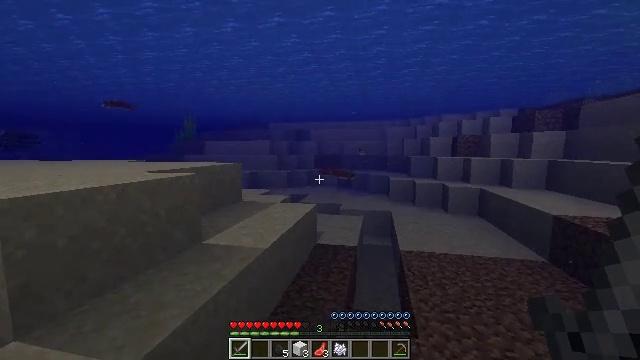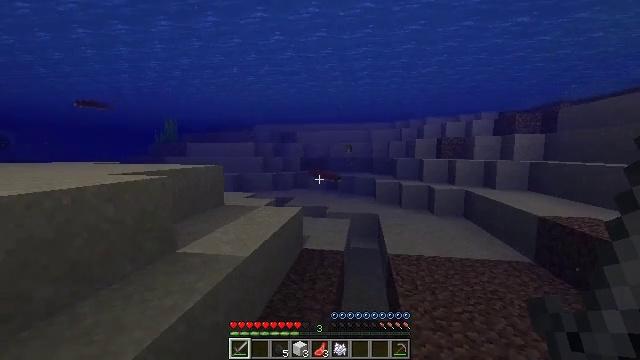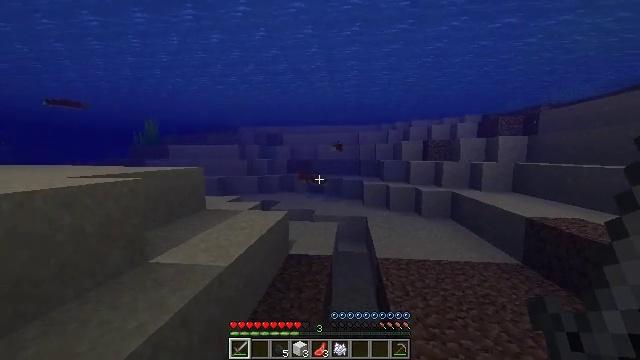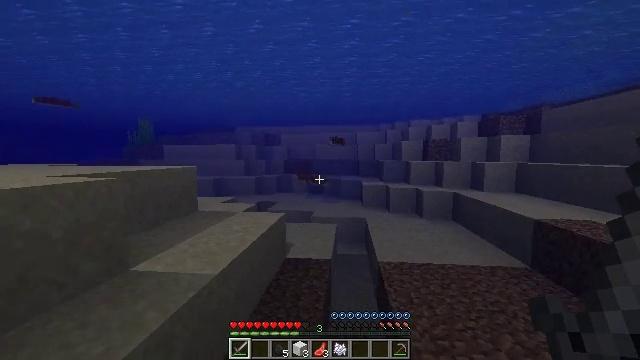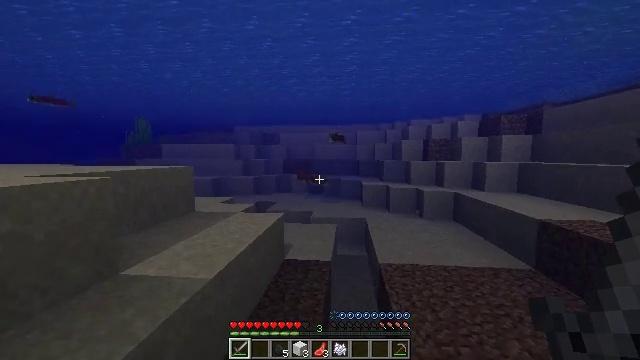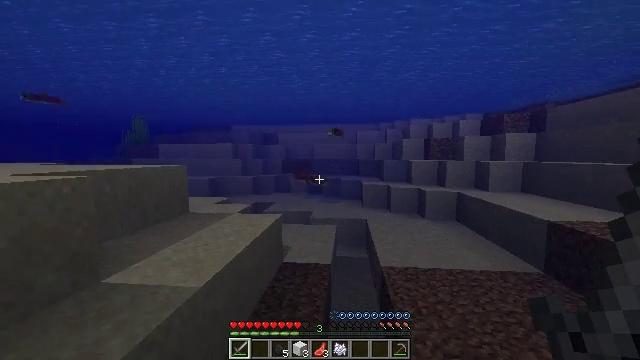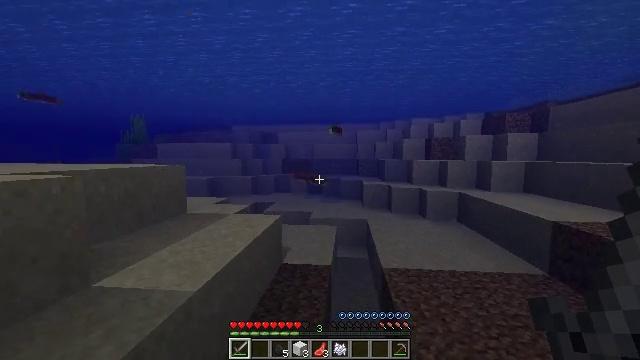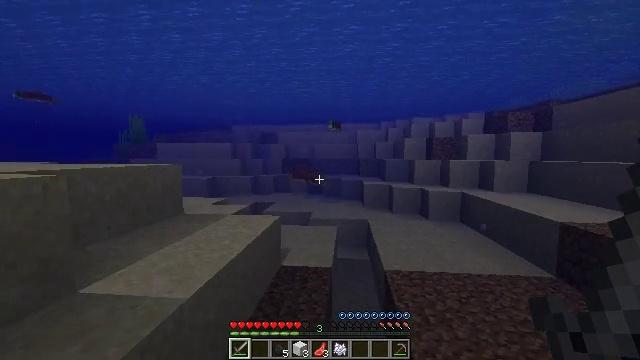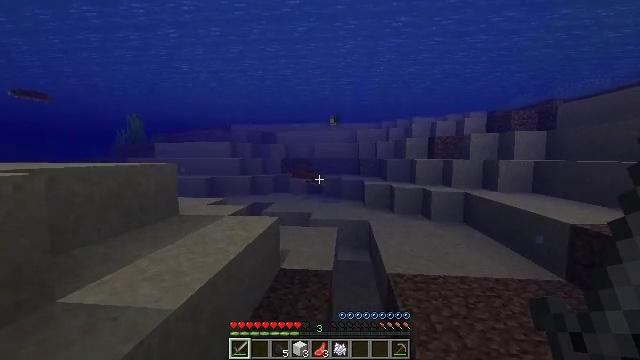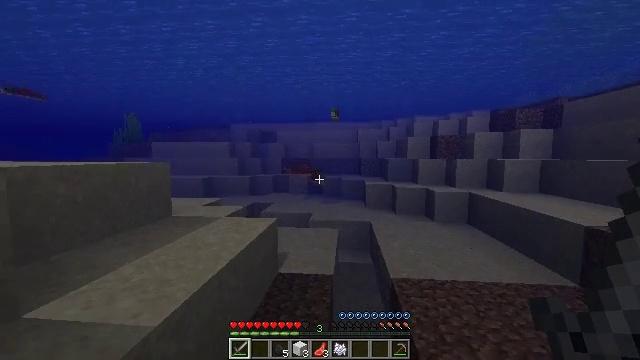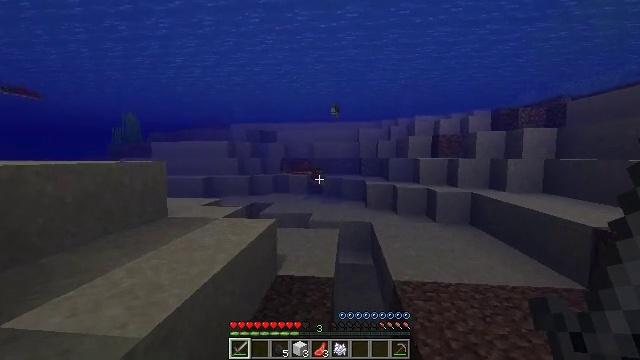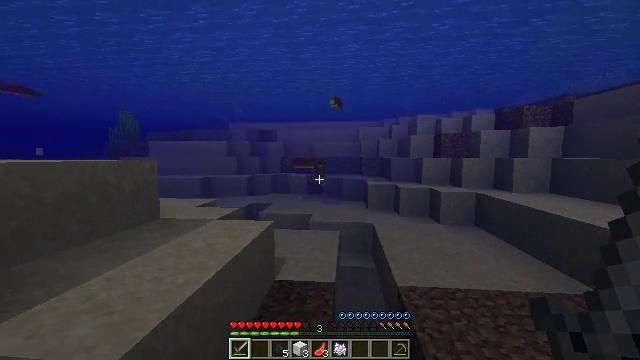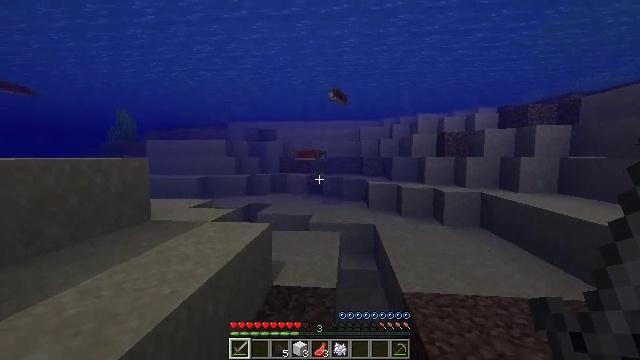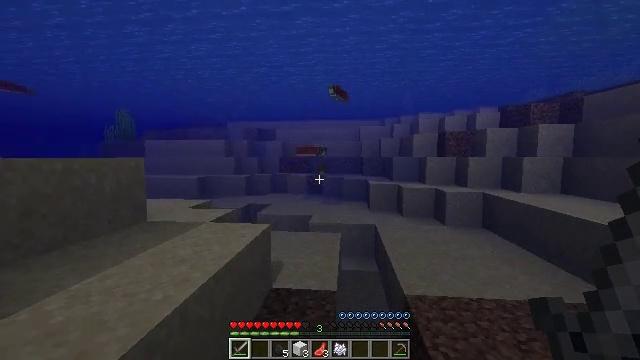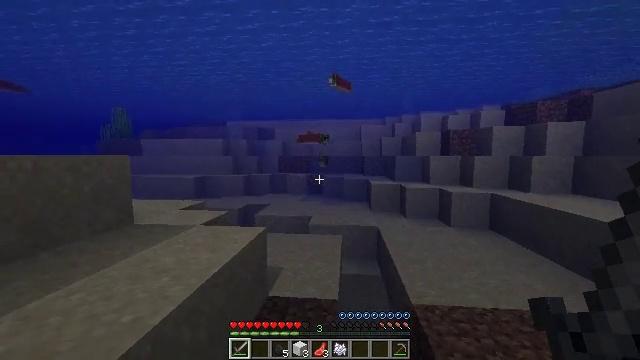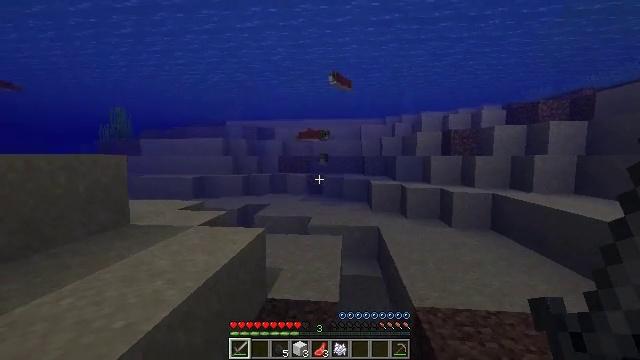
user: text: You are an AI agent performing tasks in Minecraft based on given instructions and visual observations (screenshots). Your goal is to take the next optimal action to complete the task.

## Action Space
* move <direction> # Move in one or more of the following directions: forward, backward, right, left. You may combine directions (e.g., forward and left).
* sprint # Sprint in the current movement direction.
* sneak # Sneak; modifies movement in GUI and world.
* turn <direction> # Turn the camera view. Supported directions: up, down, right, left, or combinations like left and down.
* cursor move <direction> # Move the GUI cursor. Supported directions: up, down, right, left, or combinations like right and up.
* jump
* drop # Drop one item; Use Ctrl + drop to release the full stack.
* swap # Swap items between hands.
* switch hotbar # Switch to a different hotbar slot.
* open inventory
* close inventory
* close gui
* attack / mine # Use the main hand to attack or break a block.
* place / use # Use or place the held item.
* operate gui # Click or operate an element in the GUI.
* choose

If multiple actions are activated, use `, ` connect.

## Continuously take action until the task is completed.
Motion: motion action
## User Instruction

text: Fish and kill the salmon.
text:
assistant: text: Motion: move forward, turn right
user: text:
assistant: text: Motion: move forward, turn right
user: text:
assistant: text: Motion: move forward
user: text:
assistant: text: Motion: move forward
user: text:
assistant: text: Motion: move forward
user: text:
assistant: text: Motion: move forward
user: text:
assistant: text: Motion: move forward
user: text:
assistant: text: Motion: move forward
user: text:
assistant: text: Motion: move forward
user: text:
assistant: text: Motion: move forward
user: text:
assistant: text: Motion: move forward
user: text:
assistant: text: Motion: move forward
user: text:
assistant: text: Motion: move forward
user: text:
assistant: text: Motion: move forward
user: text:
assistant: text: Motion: move forward
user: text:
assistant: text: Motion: move forward
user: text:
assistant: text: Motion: move forward, turn right and up
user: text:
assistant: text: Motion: move forward, turn up
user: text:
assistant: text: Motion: move forward, turn up
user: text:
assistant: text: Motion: move forward, turn up
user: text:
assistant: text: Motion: move forward, turn up
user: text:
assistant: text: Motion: move forward, turn up
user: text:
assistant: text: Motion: move forward, turn up
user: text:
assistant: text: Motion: move forward, turn up
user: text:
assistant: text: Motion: move forward, turn up
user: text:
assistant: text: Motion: move forward, turn up
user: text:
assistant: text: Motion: move forward, turn up
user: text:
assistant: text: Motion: move forward, turn up
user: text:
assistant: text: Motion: move forward, turn up
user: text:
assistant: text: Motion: move forward, turn up